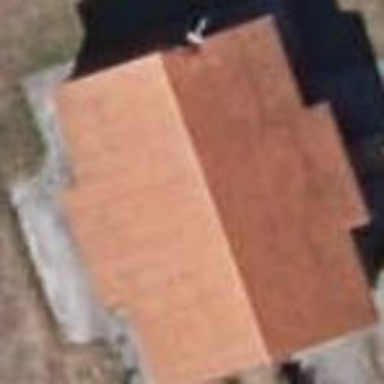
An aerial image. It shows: Simple and straightforward house.